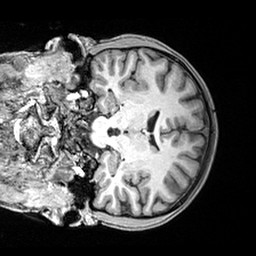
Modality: T1w
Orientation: coronal
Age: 19
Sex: female
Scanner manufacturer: siemens
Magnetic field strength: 3 T
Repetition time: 2.4 s
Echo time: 0.00217 s